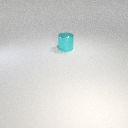
large cyan metal cylinder